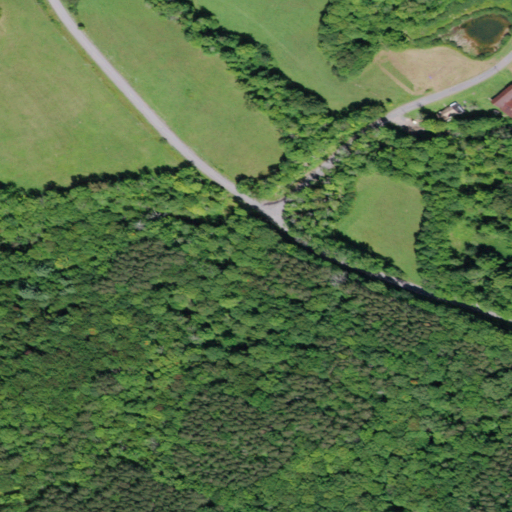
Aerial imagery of valley in New York named Condon Hollow containing deciduous forest, mixed forest, pasture, open development, low intensity development, evergreen forest, and medium intensity development